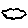
Label: cloud